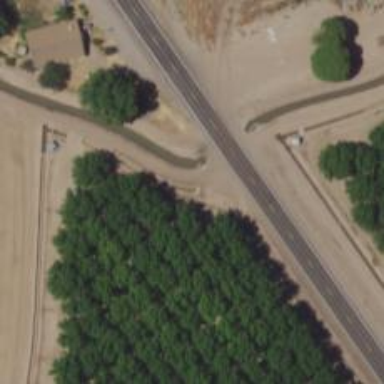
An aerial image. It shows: Irrigation culvert tunnel for service purposes.